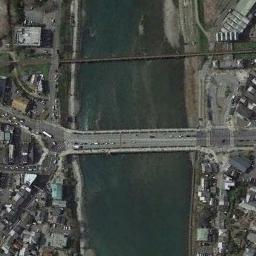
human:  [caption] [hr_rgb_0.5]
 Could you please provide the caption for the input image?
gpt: There is a bridge over the river with many  cars on it next to many buildings .

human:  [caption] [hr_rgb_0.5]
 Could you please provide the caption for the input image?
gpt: A bridge connects the land on both sides of the turquoise water, And there are many residential areas on the land .

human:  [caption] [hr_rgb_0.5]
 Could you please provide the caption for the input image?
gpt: It was a two-way bridge, And the water in the river was black .

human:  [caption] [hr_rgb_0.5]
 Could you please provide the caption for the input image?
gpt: A bridge built on a dark green river and some buildings arranged neatly on both sides of the river .

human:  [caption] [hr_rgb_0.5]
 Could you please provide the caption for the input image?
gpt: Many buildings are on either side of the bridge .